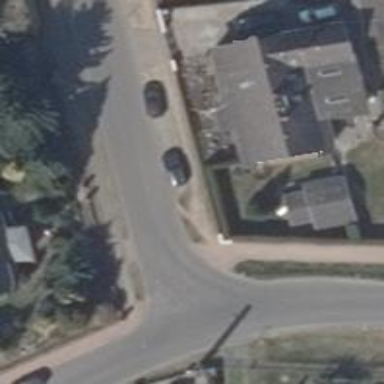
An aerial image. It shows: Sidewalk along the footway.